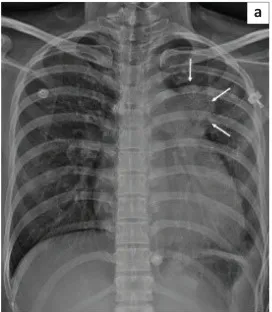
(a) Follow-up frontal chest radiograph revealed an enlarged main pulmonary artery and a left hilar mass (arrows).
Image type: radiology (x_ray)